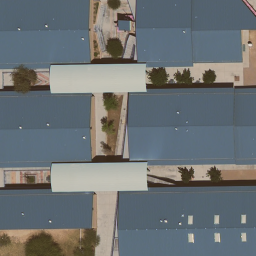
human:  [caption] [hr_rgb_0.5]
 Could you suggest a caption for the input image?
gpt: Many buildings are arranged neatly .

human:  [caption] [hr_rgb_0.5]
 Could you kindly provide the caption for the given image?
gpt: Many grey buildings are arranged neatly .

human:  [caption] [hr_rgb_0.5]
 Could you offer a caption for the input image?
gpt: There are some buildings with grey roofs .

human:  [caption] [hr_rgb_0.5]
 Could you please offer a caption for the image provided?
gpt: The buildings with grey roofs are arranged neatly .

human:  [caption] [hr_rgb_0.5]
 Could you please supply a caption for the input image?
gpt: Buildings arranged neatly .